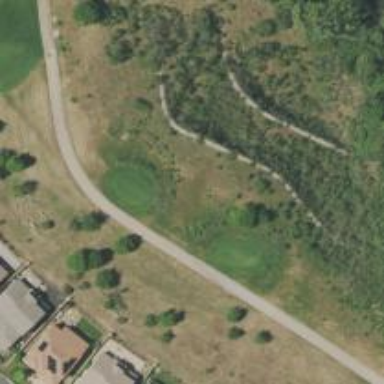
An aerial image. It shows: Golf tee.